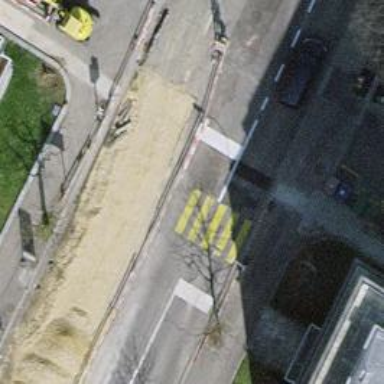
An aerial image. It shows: Secondary road with asphalt surface and sidewalks on both sides. There is cycle track on the left side.